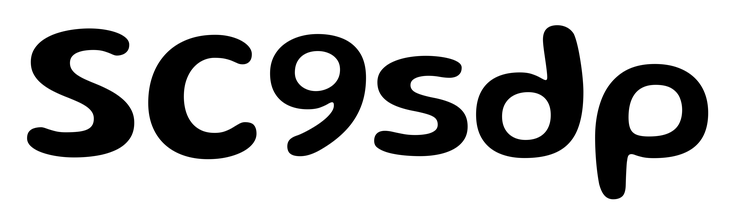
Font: Gluten_Medium